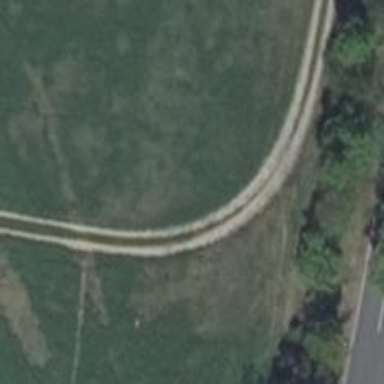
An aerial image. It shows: Track with ground surface of grade 4.